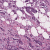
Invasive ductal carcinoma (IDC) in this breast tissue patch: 1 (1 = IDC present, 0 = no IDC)